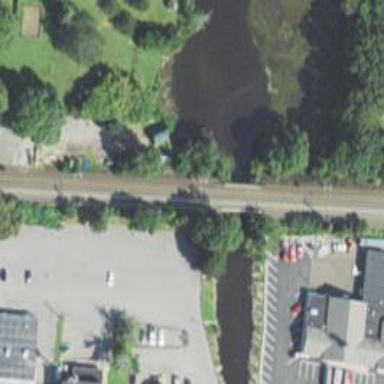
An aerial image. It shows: Bridge over railway with electrified contact lines.